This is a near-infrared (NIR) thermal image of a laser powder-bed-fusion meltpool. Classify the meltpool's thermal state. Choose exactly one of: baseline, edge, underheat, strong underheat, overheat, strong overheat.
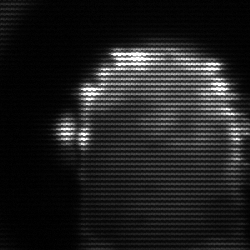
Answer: strong underheat